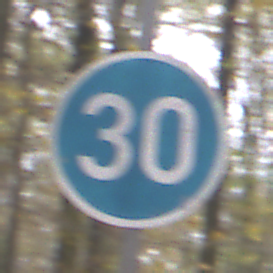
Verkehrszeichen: VorgeschriebeneMindestgeschwindigkeit
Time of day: MorningAfternoon
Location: Outdoor (Nature)
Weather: Overcast
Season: Autumn
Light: Natural